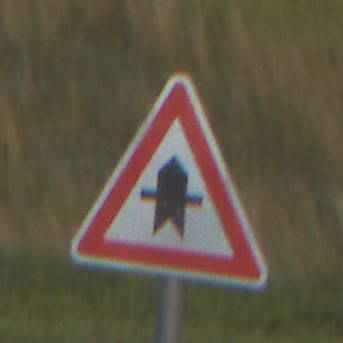
Verkehrszeichen: Vorfahrt
Umgebung: Outdoor, RoadRail
Tageszeit: SunriseSunset
Wetter: PartlyCloudy
Licht: Natural
Jahreszeit: NotSpecified
Kontrast: MediumContrast